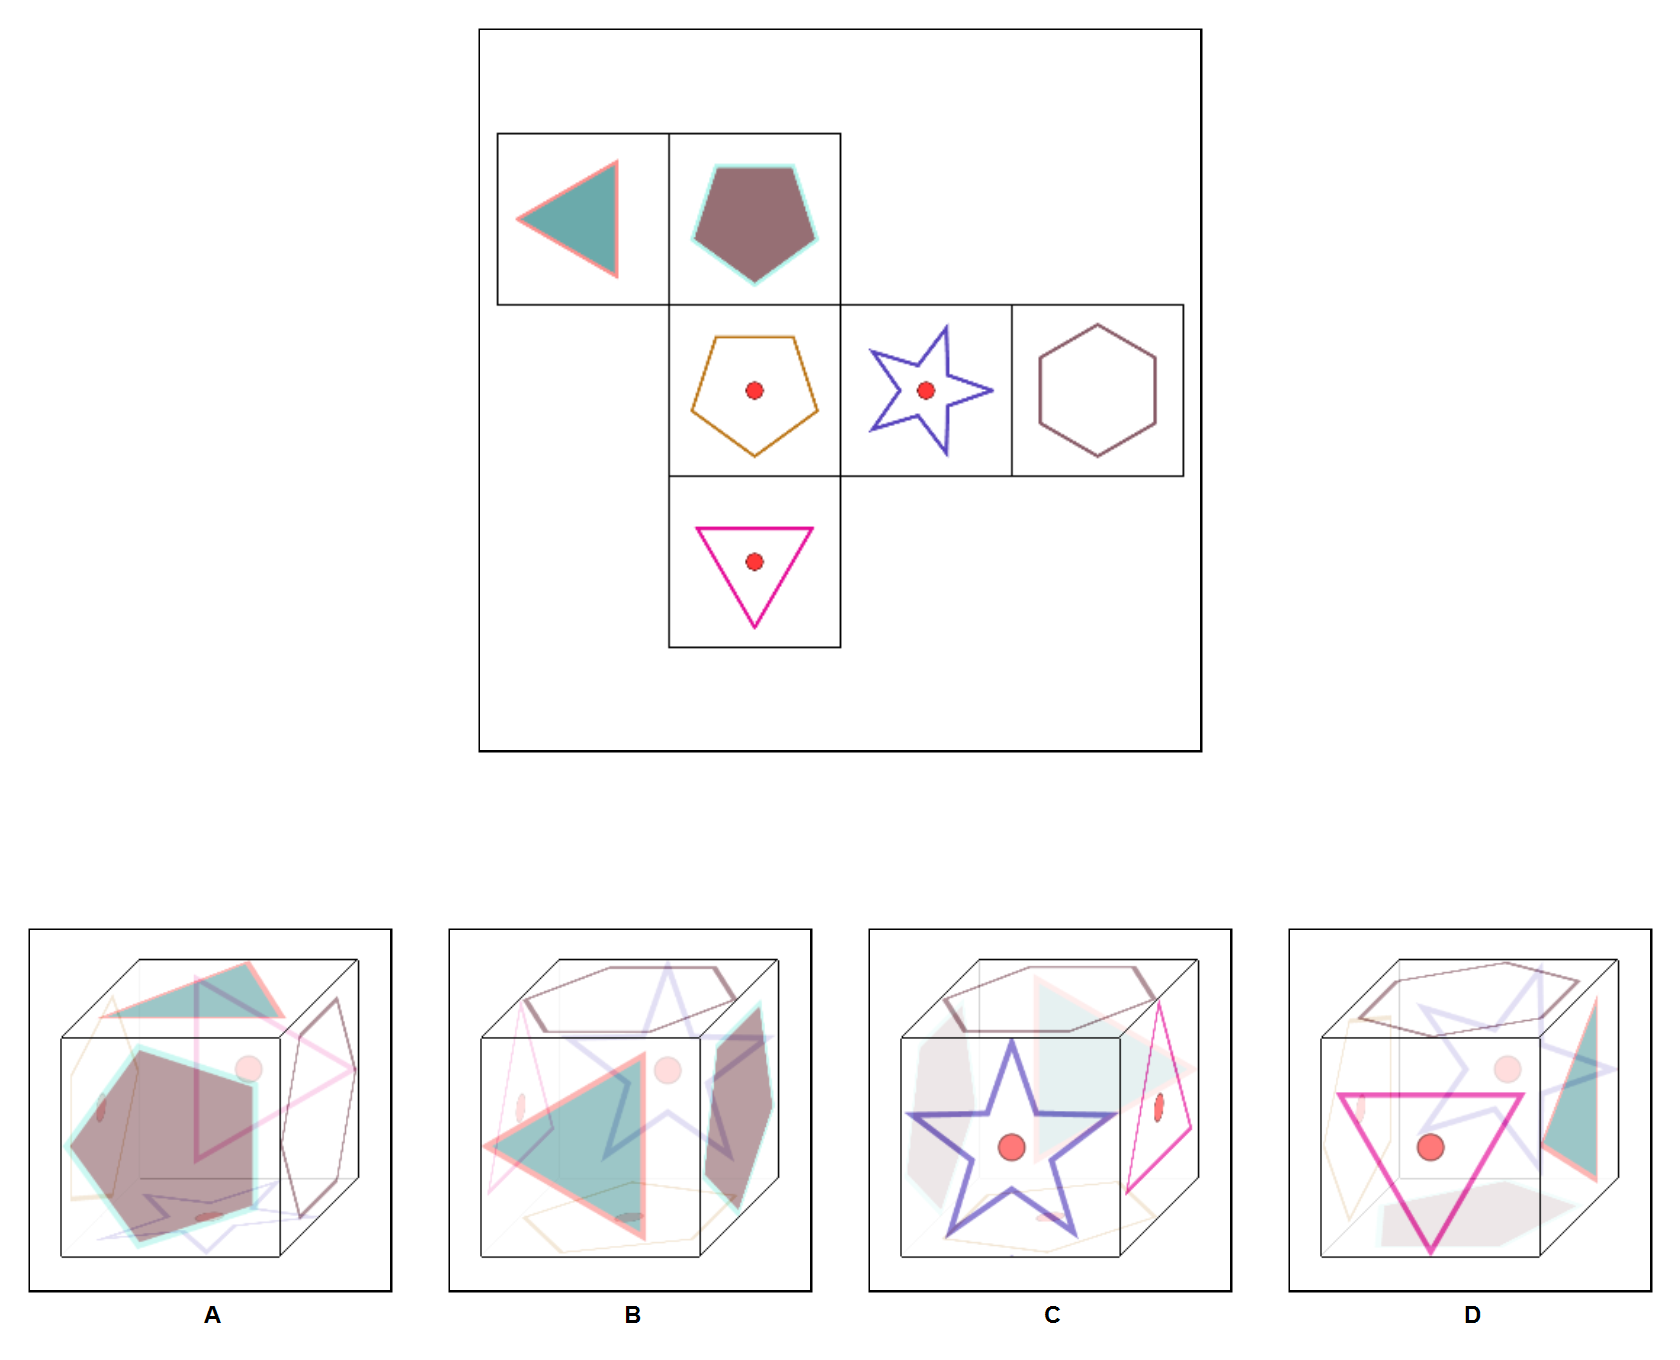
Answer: D